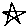
Label: star